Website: ulta-beauty
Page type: payment
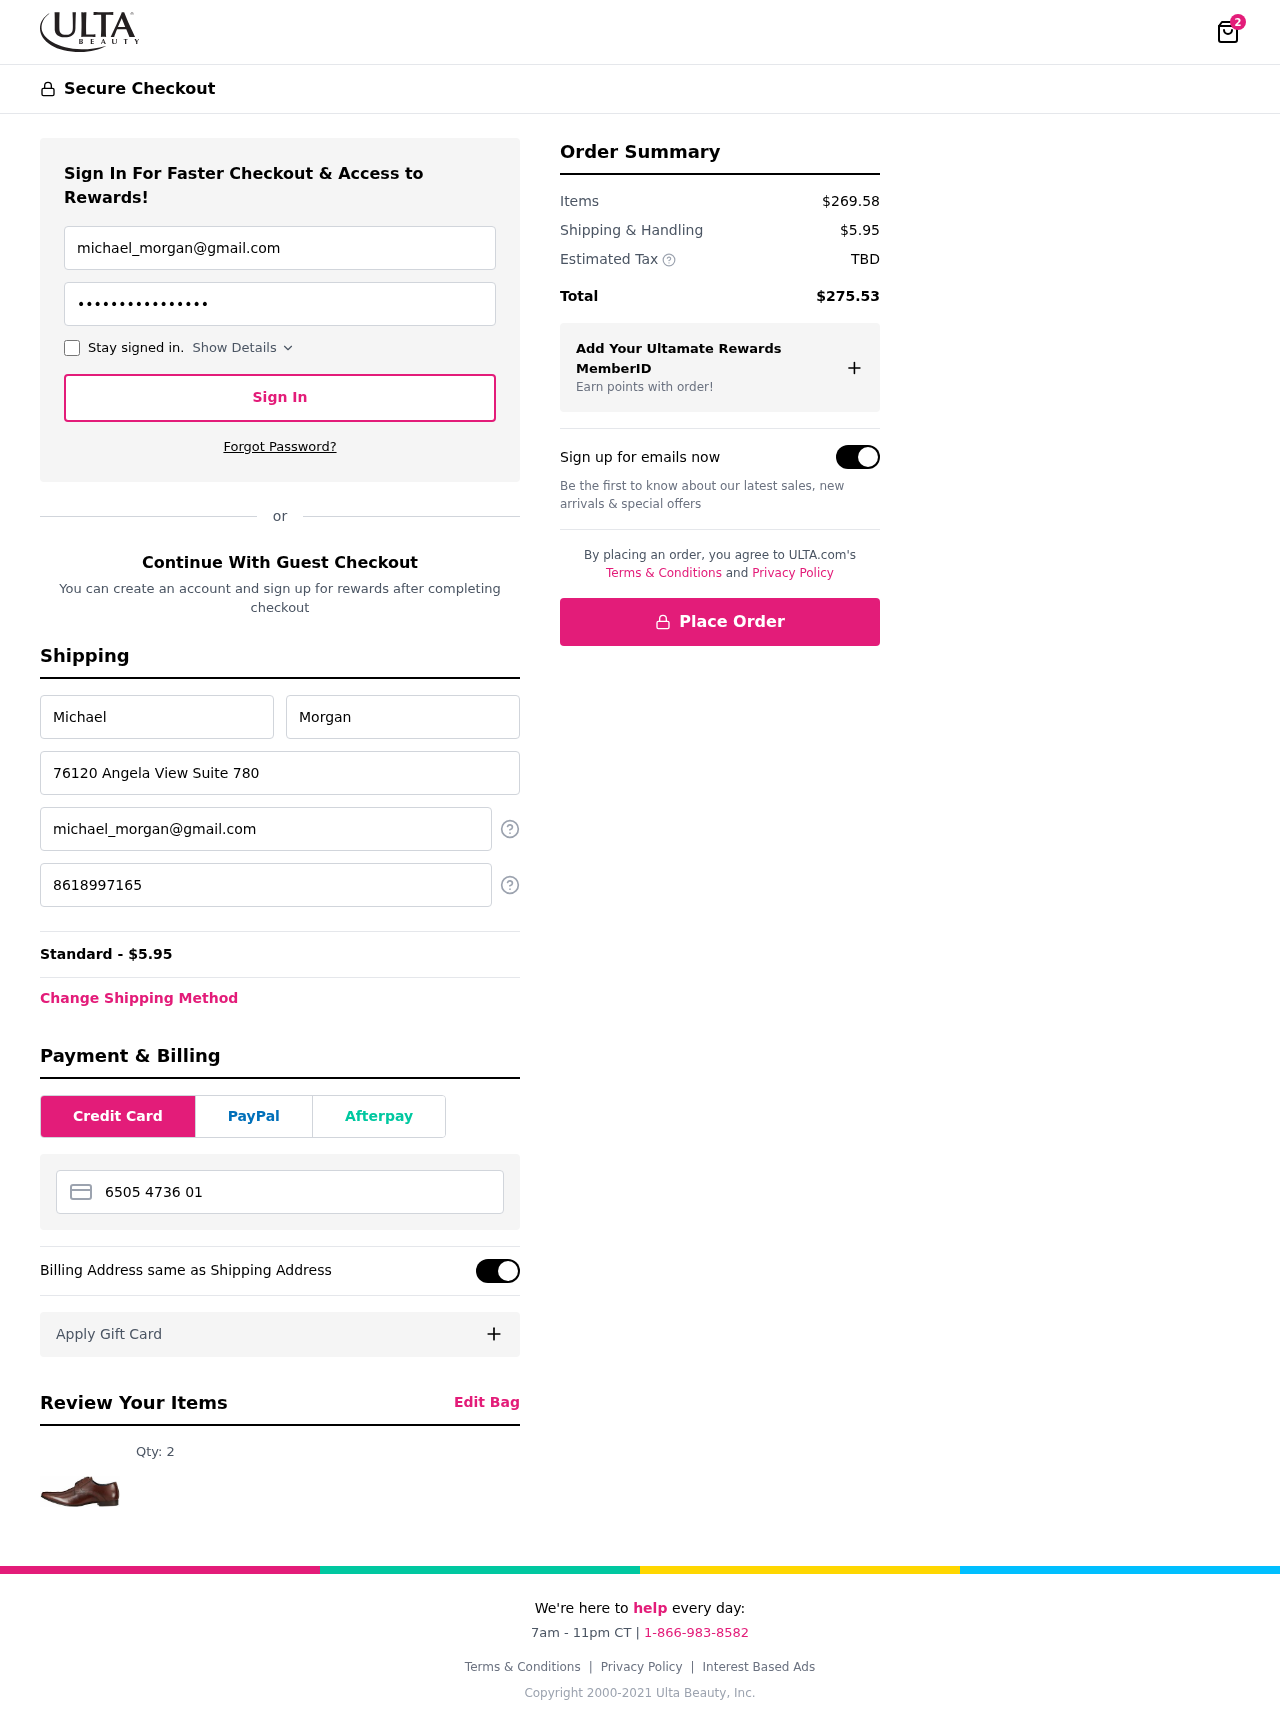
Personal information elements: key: PII_CARD_NUMBER
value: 6505 4736 0157 9119
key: PII_EMAIL
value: michael_morgan@gmail.com
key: PII_FIRSTNAME
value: Michael
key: PII_LASTNAME
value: Morgan
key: PII_PHONE
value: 8618997165
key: PII_STREET
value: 76120 Angela View Suite 780
Product elements: key: PRODUCT1_QUANTITY
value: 2
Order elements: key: ORDER_NUM_ITEMS
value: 2
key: ORDER_SHIPPING_COST
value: $5.95
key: ORDER_SHIPPING_COST
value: Standard - $5.95
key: ORDER_SUBTOTAL
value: $269.58
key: ORDER_TAX
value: TBD
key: ORDER_TOTAL
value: $275.53